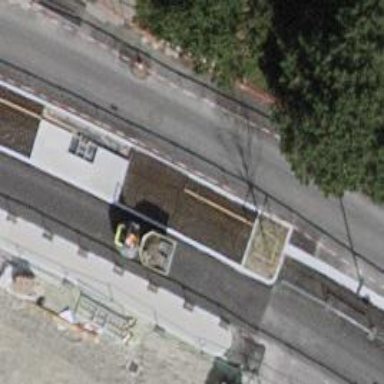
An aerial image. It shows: Sidewalk with asphalt surface leading to public transport platform. The platform has shelter.